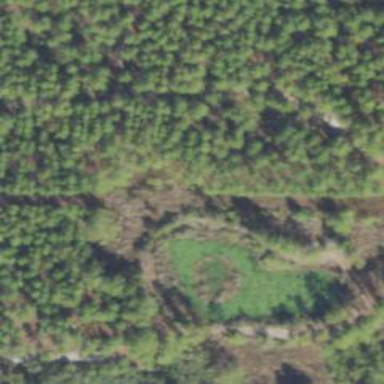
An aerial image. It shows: Forest with needle-leaved trees.